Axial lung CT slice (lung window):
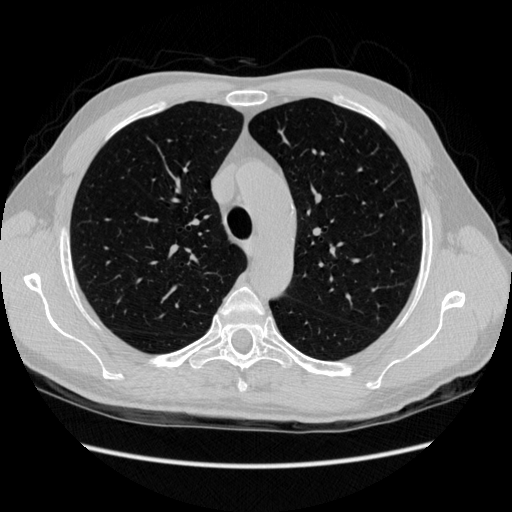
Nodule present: no